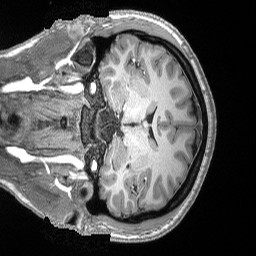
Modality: T1w
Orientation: coronal
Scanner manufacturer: siemens
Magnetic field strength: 3 T
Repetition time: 2.53 s
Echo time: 0.00169 s